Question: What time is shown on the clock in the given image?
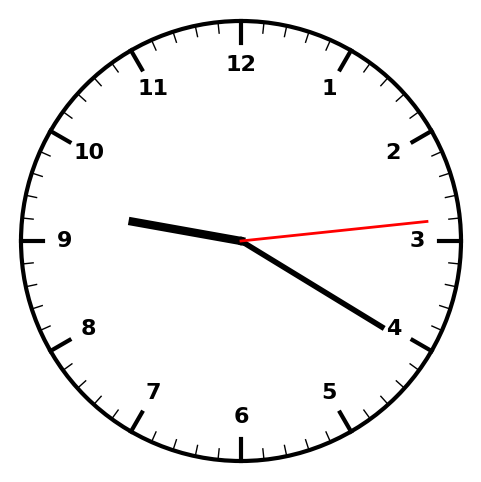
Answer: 09:20:14